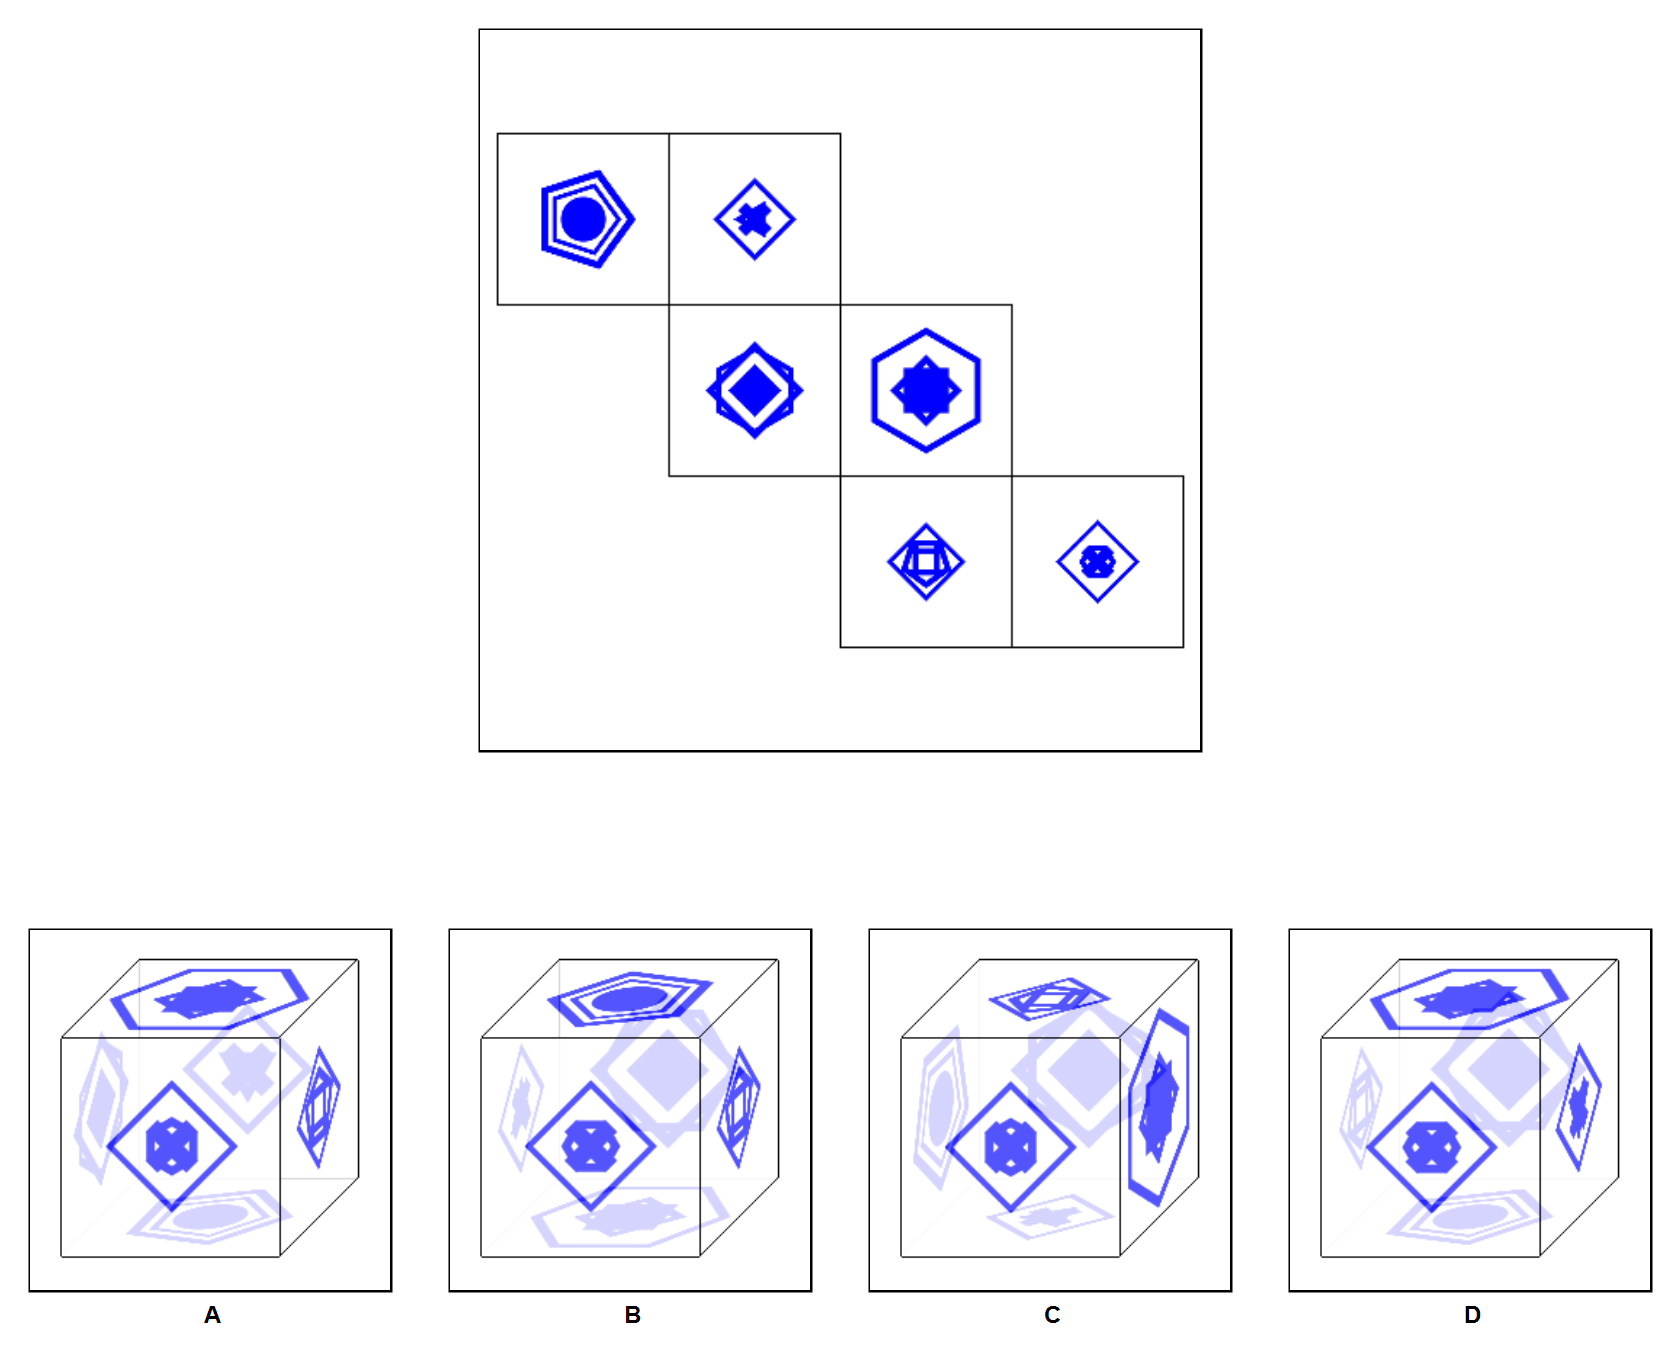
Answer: A